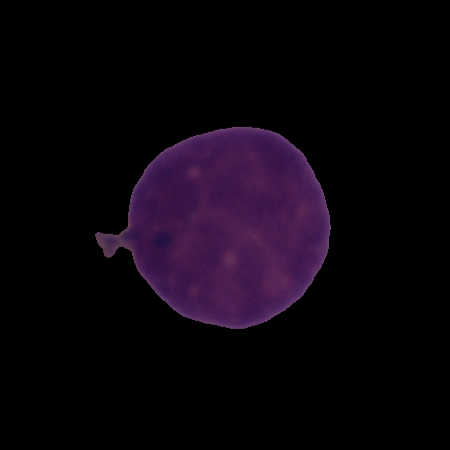
Label: cancer